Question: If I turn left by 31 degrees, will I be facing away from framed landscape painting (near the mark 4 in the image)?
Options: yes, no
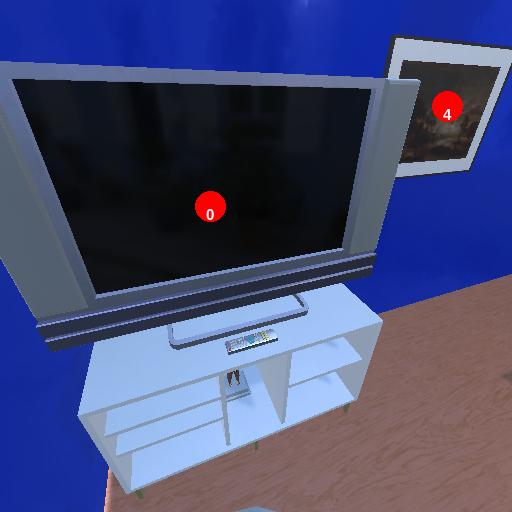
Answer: yes